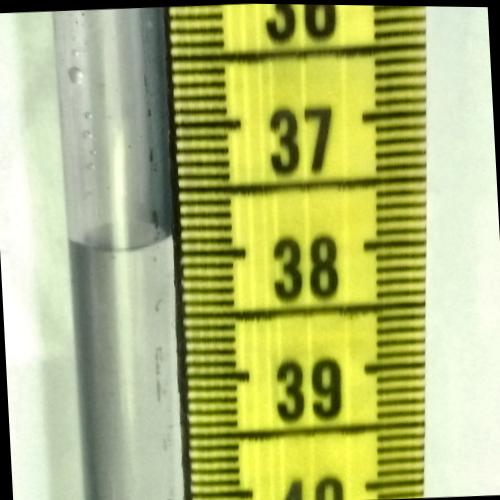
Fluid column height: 37.9 cm